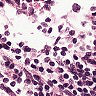
Metastatic tissue present: no